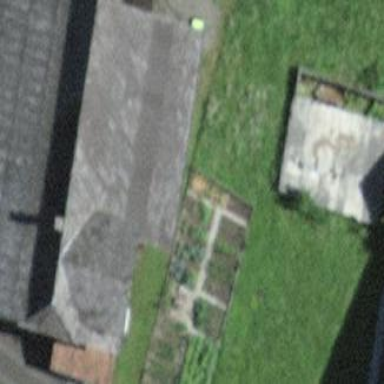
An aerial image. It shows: Farm building.